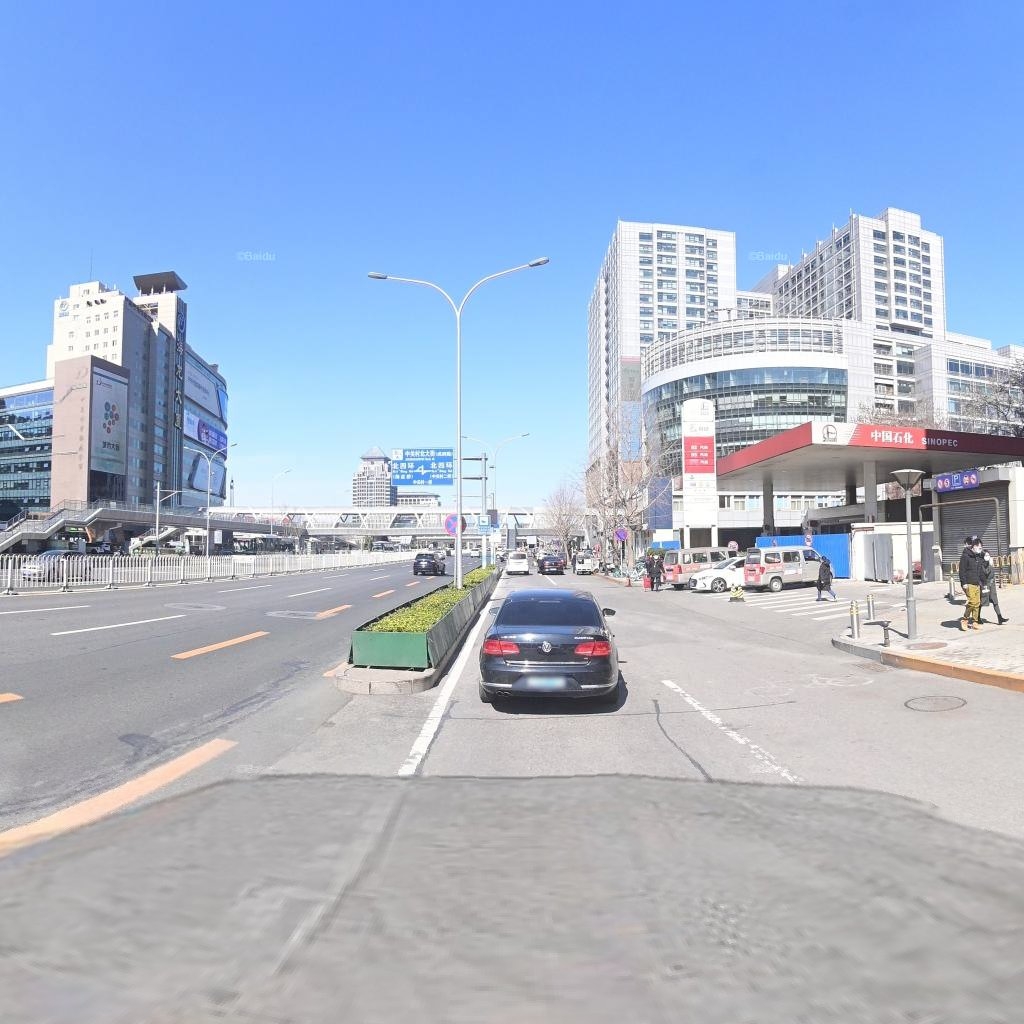
Region: Haidian
Road damage annotations: longitudinal patch, longitudinal patch, longitudinal patch, transverse patch, manhole cover, manhole cover, longitudinal patch, manhole cover, manhole cover